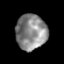
Tissue: prostate
Cell type: Epithelial cells
Senescence score: 0.3171
Nuclear area (px): 1068
Mean DAPI intensity: 136.719